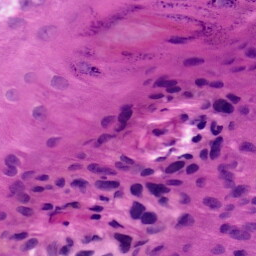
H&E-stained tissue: Skin